Question: I have a problem with translating default context menu items on 'TextField'. There's no documentation about this menu in 'JavaFX' javadocs (at least I couldn't find the one).

I can manually create new context menu on each 'TextField', rewrite the exising code and just change displayed text, but is there a sense in that? I can't believe that no one thought about this when designing 'JavaFX' components.
So, my question is - is there a way to overwrite these values?
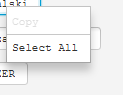
Answer: The text displayed in the context menu is stored in properties files that are read into a resource bundle. There is a collection of properties files with somewhat limited support for different languages. You can see these files in the <URL>.
It seems to be quite hard to add support for unsupported languages on the fly: there is a related question <URL> - though I am still hoping someone who understands better than I how to do this may add a better answer to that.
In the meantime you might want to file a request at <URL> for support for additional languages - better still provide a properties file for your language of interest by translating the values in those linked above and submit it.